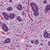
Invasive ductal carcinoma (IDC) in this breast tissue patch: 0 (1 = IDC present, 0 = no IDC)